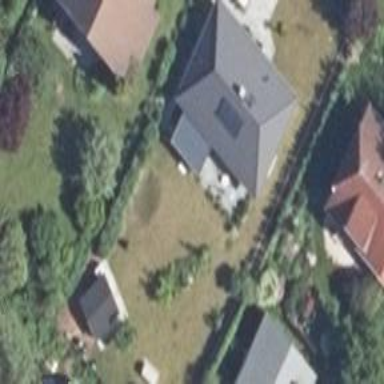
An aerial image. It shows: Detached building.